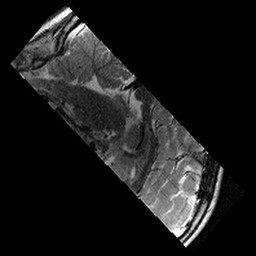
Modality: T2w
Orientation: sagittal
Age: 13
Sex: male
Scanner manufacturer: siemens
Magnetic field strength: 3 T
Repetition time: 9.23 s
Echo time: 0.067 s